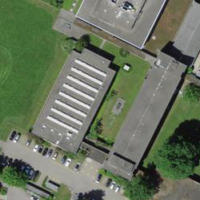
EUNIS habitat code: 54
Species observed at this site:
Taxus baccata